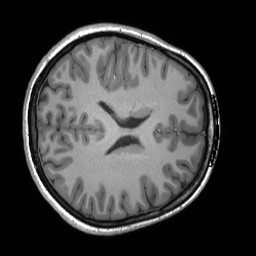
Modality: T1w
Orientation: axial
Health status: ill
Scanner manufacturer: siemens
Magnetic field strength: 3 T
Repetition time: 2.3 s
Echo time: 0.00243 s